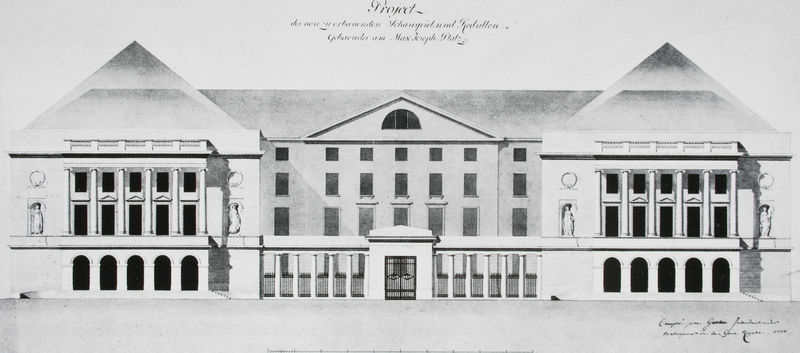
Titel: Entwurf zu einem neuen Schauspielhaus am Max-Joseph-Platz in München, Ansicht
Künstler: Andreas Gärtner
Standort: München
Institution: Architekturmuseum der Technischen Universität
Schlagwörter: flügel, weiß, fenster, glas, skizze, säule, säulen, tür, zeichnung, dach, gebäude, haus, schloss, zaun, architektur, signatur, häuser, gitter, frontal, renaissance, bogen, fassade, giebel, grafik, hof, figuren, treppe, dekoration, stufen, tor, bögen, eingang, nische, eckig, dreistöckig, palast, druck, titel, entwurf, arkaden, gemäuer, portal, skulpturen, eiß, schwarzw, etagen, plan, geometrie, klassisch, klassizistisch, kaserne, bauwerk, aufriss, nischen, giegel, gesamtansicht, boullee, projekt, mehrstöckig, entwurt, project, architetkur, schwarz-weiß, symmetrie